Interaction volume radius: 10 \u00c5
Interaction volume height: 25 \u00c5
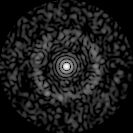
Disorder parameter: 0.8295